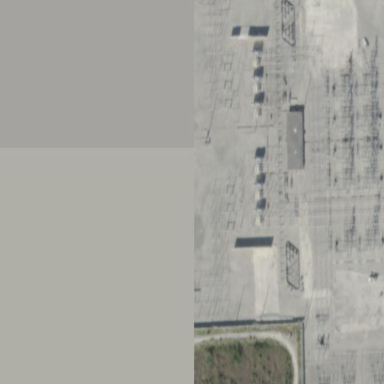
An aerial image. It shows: Outdoor power substation enclosed by fence. The substation operates at the transmission level.